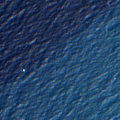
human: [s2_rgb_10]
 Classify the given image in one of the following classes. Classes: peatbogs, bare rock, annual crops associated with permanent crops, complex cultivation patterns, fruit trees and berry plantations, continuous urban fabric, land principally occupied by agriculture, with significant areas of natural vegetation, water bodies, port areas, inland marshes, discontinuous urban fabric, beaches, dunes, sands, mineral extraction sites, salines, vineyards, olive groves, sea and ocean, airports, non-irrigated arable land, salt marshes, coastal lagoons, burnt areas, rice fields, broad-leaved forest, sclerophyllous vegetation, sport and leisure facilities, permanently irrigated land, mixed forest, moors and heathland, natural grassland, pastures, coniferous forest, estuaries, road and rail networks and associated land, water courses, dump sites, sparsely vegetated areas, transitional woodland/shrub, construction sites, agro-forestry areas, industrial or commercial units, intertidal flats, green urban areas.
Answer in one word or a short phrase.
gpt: sea and ocean